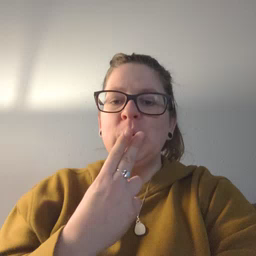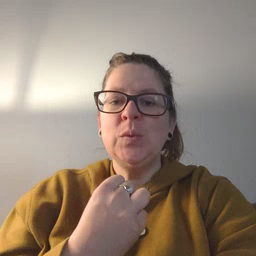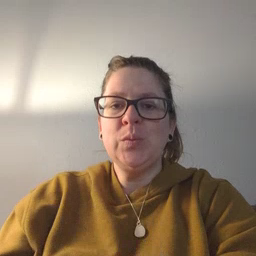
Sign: cute